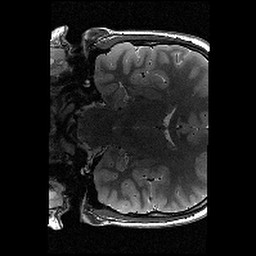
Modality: T2w
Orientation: coronal
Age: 11
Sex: male
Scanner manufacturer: siemens
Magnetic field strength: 3 T
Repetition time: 9.23 s
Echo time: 0.067 s